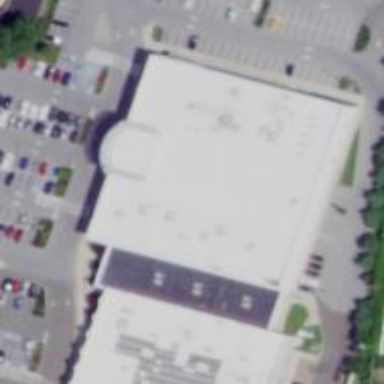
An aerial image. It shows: Fitness centre on leisure land.